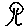
Label: tree